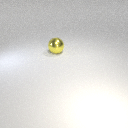
large yellow metal sphere